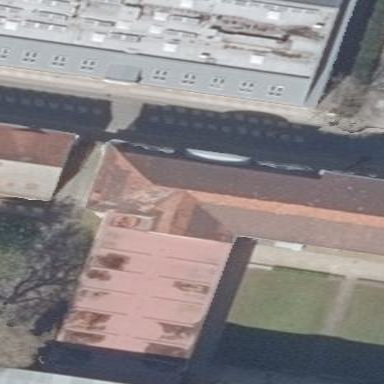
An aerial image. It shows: Civic building with mansard roof made of roof tiles. It is police facility.